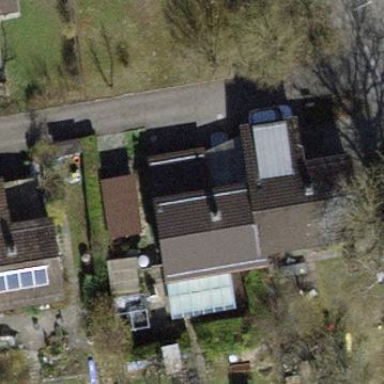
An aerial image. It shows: Building with tile roof.